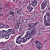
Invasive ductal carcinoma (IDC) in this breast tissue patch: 1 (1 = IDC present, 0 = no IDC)